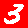
Digit: 3